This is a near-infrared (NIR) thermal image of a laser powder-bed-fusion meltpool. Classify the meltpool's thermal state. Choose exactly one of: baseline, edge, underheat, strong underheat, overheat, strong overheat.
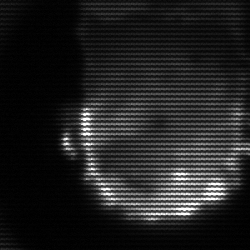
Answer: baseline